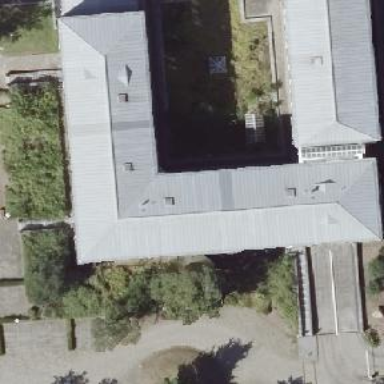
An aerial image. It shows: Part of building.